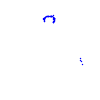
Particle: proton